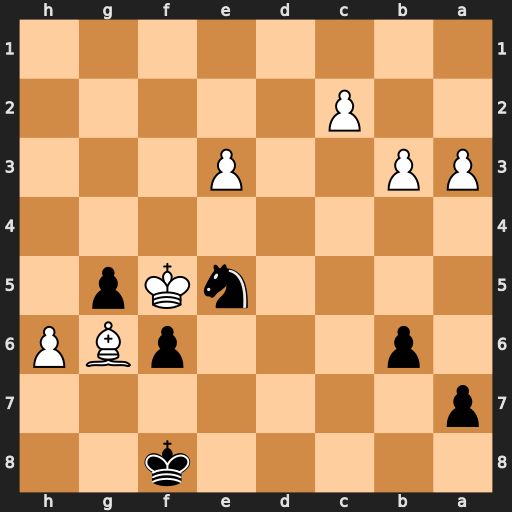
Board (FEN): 5k2/p7/1p3pBP/4nKp1/8/PP2P3/2P5/8
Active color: b
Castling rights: -
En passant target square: -
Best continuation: g4 Kf4 Nxg6+